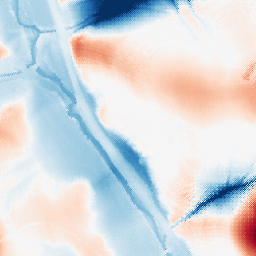
Category: morphological
Decomposition family: tophat_combined
Decomposition parameters: size: 50
Upsampling method: regularized
Upsampling parameters: scale: 4
lambda_reg: 0.1
Upsampling scale: 4